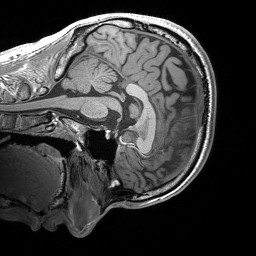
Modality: T1w
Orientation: sagittal
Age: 20